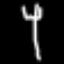
Label: fork